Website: apple
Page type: billing-address
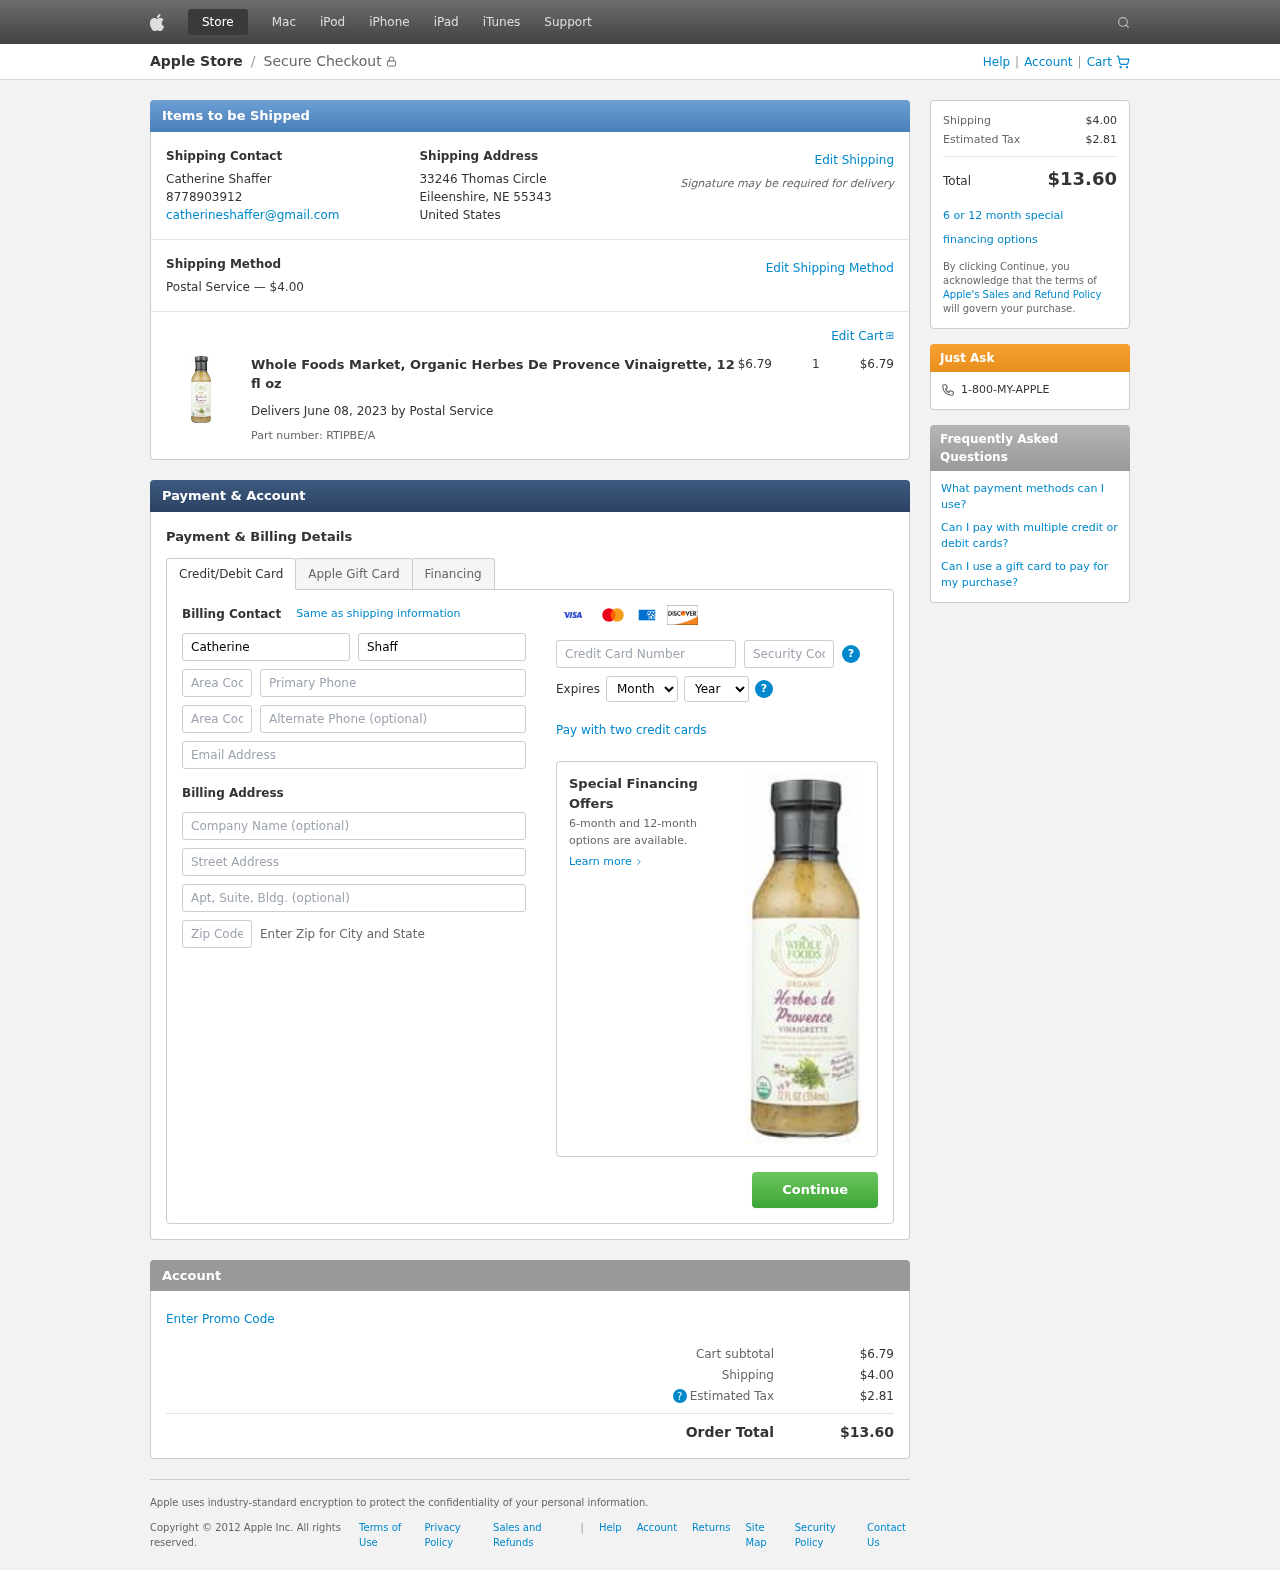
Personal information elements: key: PII_CARD_CVV
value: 740
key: PII_CARD_EXPIRY_MONTH
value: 12
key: PII_CARD_EXPIRY_YEAR
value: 26
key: PII_CARD_NUMBER
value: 2270 6461 3869 1653
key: PII_CITY_STATE_ZIP
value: Eileenshire, NE 55343
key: PII_COMPANY
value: Good, Brown and Diaz
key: PII_COUNTRY
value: United States
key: PII_EMAIL
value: catherineshaffer@gmail.com
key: PII_FIRSTNAME
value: Catherine
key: PII_FULLNAME
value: Catherine Shaffer
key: PII_LASTNAME
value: Shaffer
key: PII_PHONE
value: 8778903912
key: PII_PHONE_ALT
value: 7753649381
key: PII_PHONE_ALT_AREA
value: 775
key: PII_PHONE_AREA
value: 877
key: PII_POSTCODE2
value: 46143
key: PII_STREET
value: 33246 Thomas Circle
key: PII_STREET2
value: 76672 Anthony Divide Suite 649
Product elements: key: PRODUCT1_NAME
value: Whole Foods Market, Organic Herbes De Provence Vinaigrette, 12 fl oz
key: PRODUCT1_PRICE
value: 6.79
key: PRODUCT1_QUANTITY
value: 1
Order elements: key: ORDER_SHIPPING_COST
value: $4.00
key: ORDER_SUBTOTAL
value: $6.79
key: ORDER_DELIVERY_DATE
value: June 08, 2023
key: ORDER_PART_NUMBER
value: RTIPBE/A
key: ORDER_TAX
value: $2.81
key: ORDER_TOTAL
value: $13.60